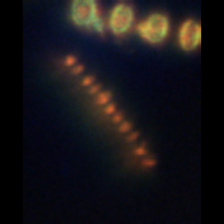
Taxon: Skeletonema
Group: Diatoms